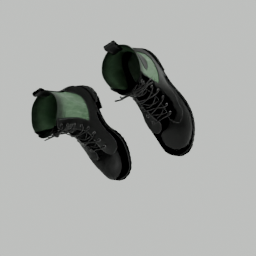
Label: people